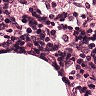
Metastatic tissue present: no